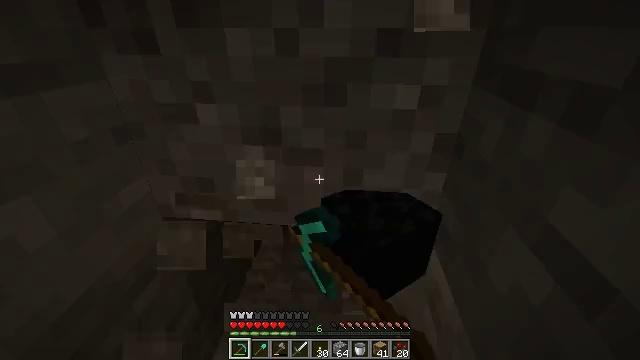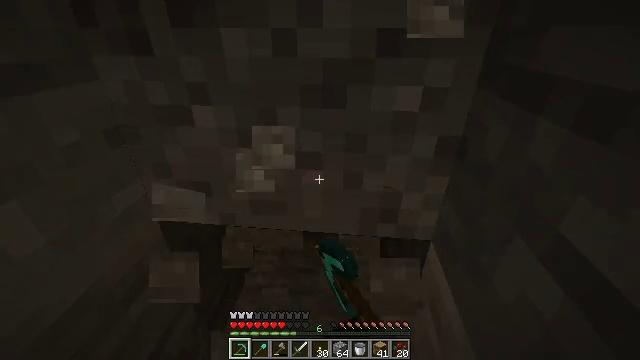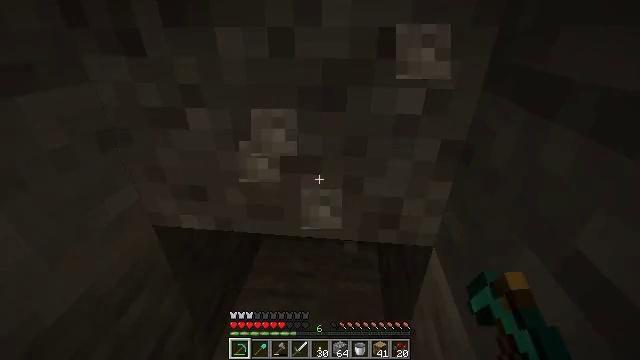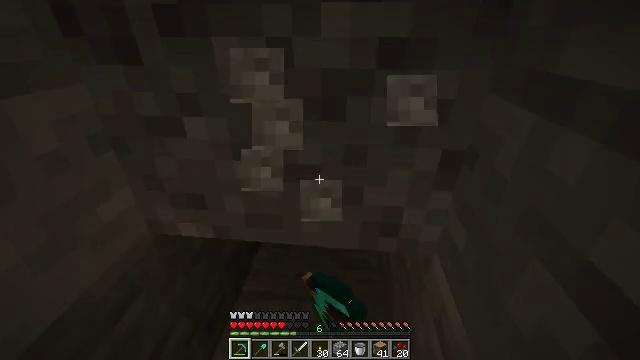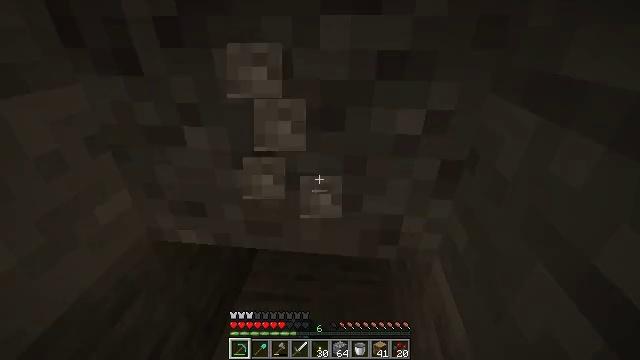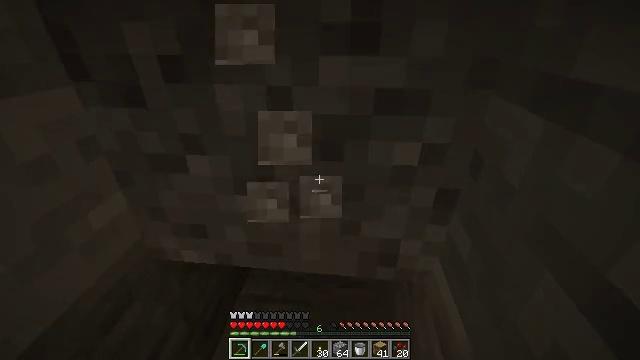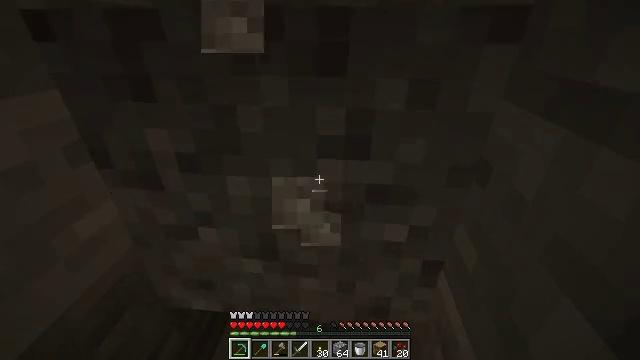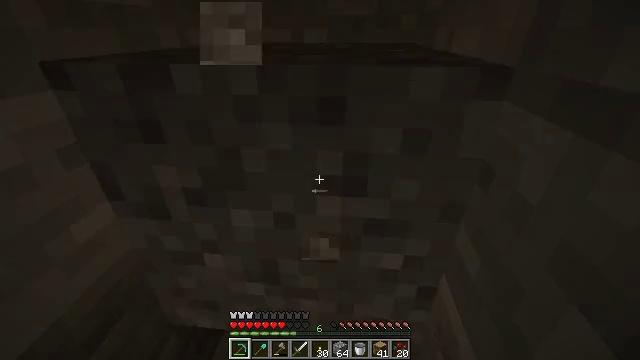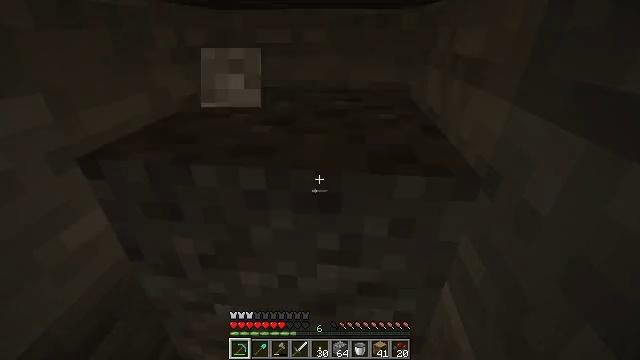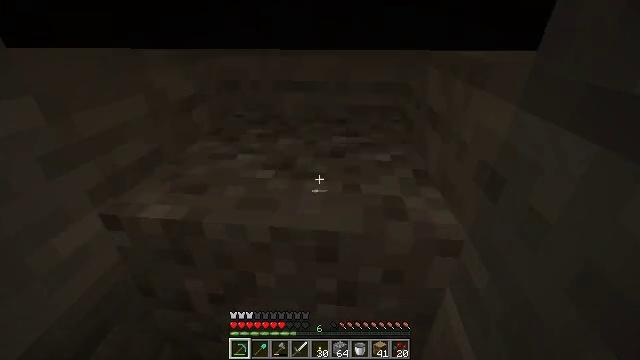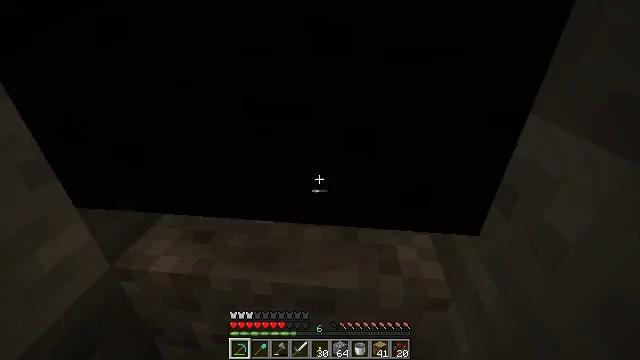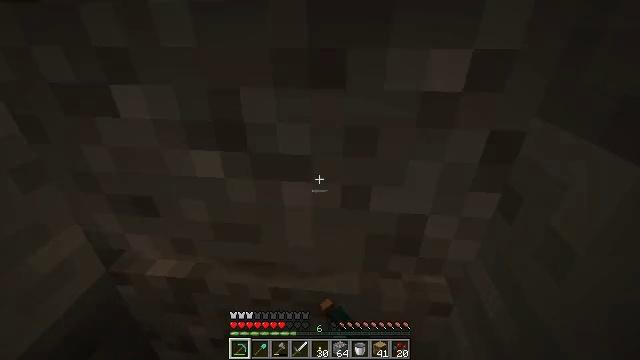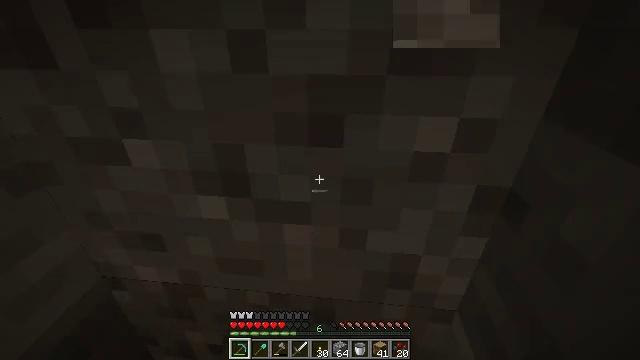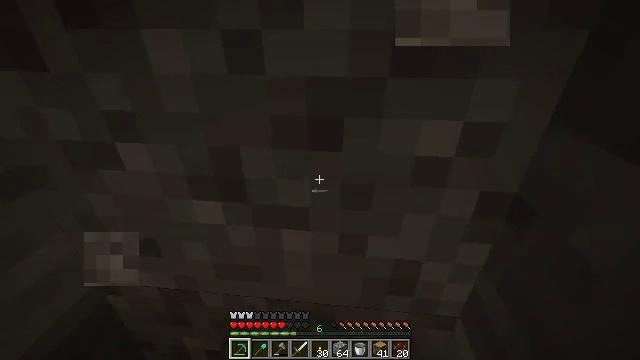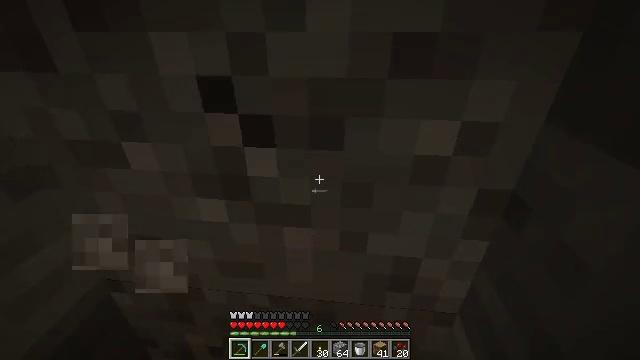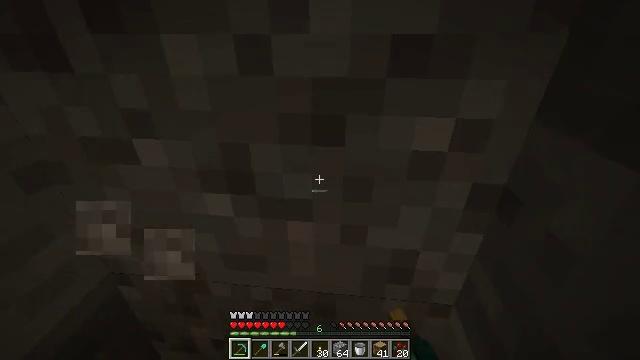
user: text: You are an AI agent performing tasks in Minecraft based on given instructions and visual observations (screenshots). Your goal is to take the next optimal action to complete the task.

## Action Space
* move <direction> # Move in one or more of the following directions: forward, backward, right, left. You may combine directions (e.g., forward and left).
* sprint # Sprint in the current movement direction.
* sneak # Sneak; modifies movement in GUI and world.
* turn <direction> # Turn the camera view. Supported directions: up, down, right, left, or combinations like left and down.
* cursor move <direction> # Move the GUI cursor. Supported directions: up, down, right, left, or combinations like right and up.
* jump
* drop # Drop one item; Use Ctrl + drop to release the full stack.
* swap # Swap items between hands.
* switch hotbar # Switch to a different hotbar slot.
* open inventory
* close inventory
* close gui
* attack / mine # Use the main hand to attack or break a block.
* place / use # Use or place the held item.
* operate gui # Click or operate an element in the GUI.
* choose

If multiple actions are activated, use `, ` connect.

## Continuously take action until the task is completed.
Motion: motion action
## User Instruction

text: Collect gravel for your inventory.
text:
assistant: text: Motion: move right, attack / mine
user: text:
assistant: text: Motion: move right, attack / mine
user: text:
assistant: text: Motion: move right, attack / mine
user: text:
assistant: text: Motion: move right, attack / mine
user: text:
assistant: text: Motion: move right, attack / mine
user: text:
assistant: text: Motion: move right, attack / mine
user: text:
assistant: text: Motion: move right, attack / mine
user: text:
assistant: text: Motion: move right, attack / mine
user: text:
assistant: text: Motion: move right, attack / mine
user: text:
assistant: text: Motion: move right, attack / mine
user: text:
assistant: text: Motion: move right, attack / mine
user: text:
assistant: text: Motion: move right, attack / mine
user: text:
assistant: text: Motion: move right, attack / mine
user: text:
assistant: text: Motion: move back and move right, attack / mine
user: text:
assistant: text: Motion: move back and move right
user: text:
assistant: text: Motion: move back
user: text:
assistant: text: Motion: move back
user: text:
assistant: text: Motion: move back, switch to hotbar 2
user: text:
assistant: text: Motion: move back, switch to hotbar 2
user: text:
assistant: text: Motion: move back, attack / mine, switch to hotbar 2
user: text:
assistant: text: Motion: move back, attack / mine, switch to hotbar 2
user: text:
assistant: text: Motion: move back, attack / mine, switch to hotbar 2
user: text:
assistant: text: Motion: move back, attack / mine
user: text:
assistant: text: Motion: move back, attack / mine
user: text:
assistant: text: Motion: move back, attack / mine
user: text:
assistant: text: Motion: move back, turn up, attack / mine
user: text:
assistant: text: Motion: move back, attack / mine
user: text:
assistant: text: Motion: move back, attack / mine
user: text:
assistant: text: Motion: turn up, attack / mine
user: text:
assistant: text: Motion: turn up, attack / mine